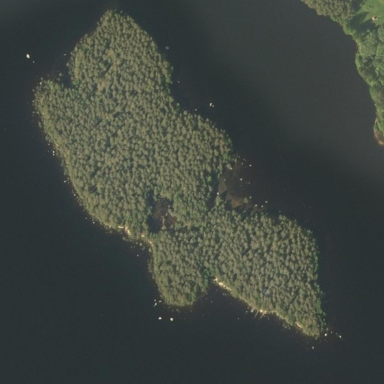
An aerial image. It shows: Islet.